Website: apple
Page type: customer-info-address
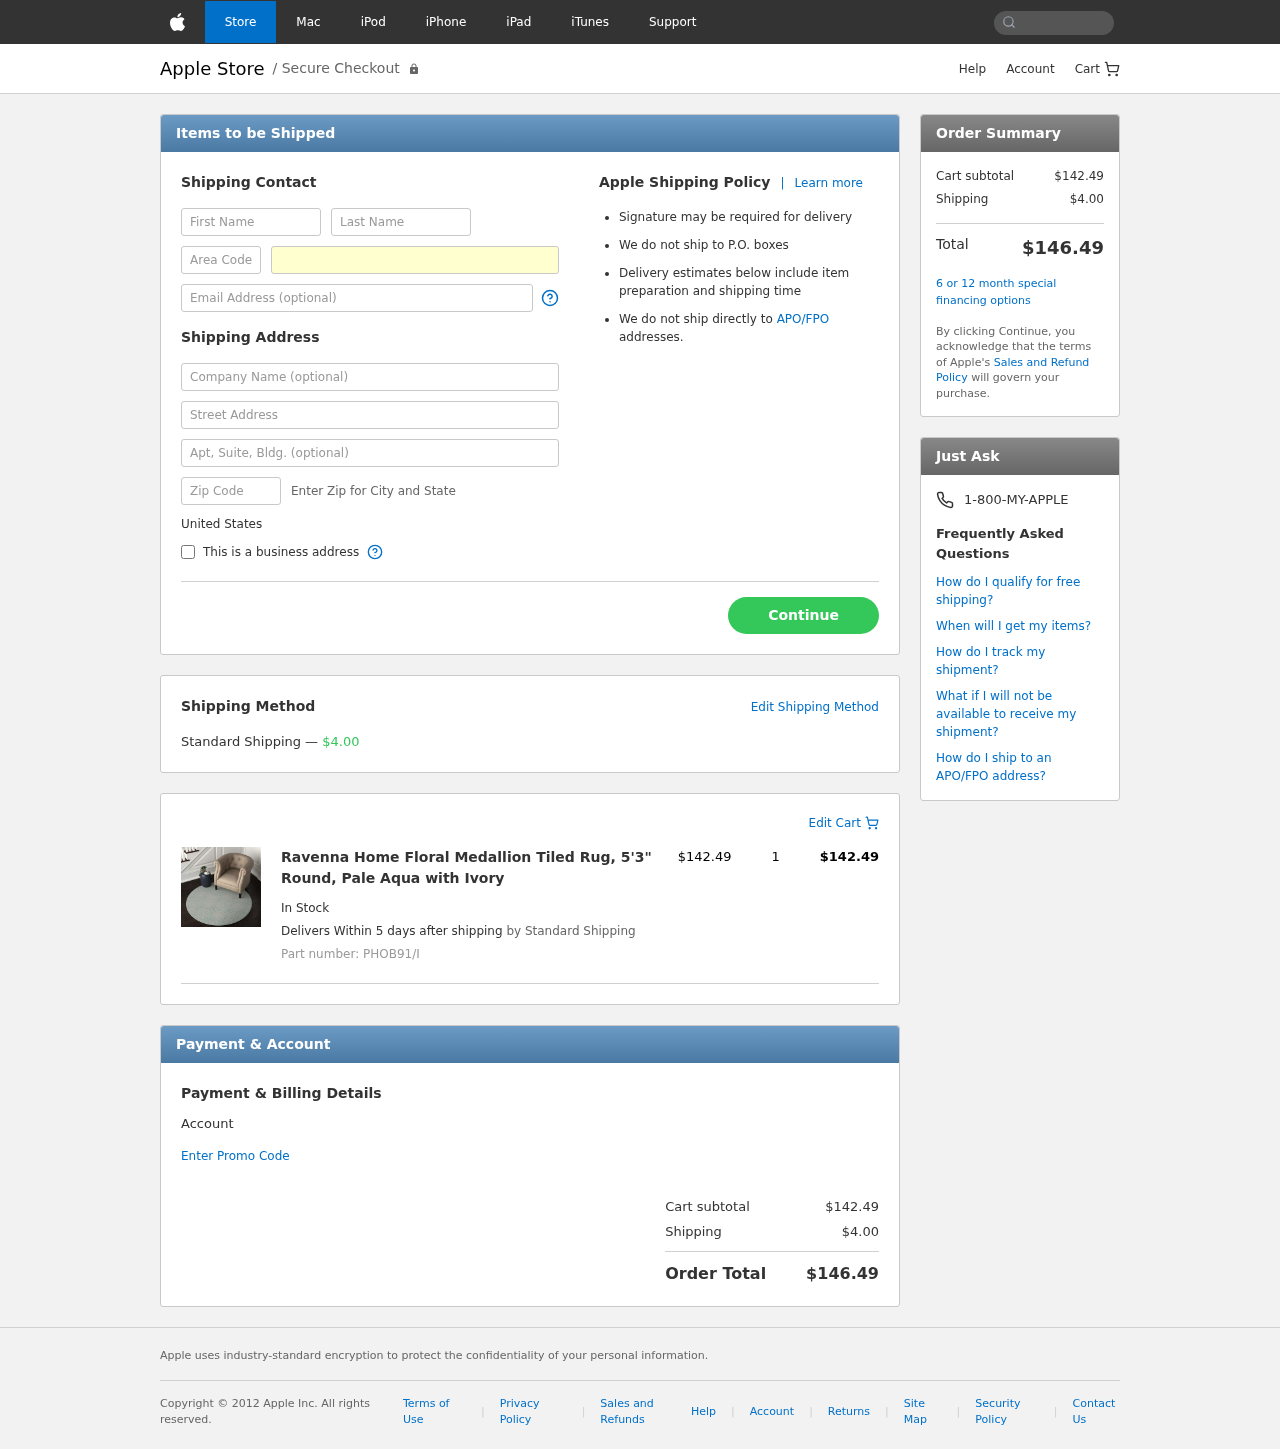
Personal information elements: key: PII_COUNTRY
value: United States
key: PII_FIRSTNAME
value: Logan
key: PII_LASTNAME
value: Harris
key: PII_PHONE_AREA
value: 656
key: PII_PHONE_LINE
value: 0324
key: PII_EMAIL
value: loganharris@hotmail.com
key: PII_STREET
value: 55266 James Fall
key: PII_STREET2
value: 319 Calderon Road Suite 453
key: PII_POSTCODE
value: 51061
Product elements: key: PRODUCT1_NAME
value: Ravenna Home Floral Medallion Tiled Rug, 5'3" Round, Pale Aqua with Ivory
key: PRODUCT1_PRICE
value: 142.49
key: PRODUCT1_QUANTITY
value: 1
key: PRODUCT1_SKU
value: PHOB91/I
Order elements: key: ORDER_SHIPPING_COST
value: $4.00
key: ORDER_ITEM_TOTAL
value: $142.49
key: ORDER_SUBTOTAL
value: $142.49
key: ORDER_TOTAL
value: $146.49